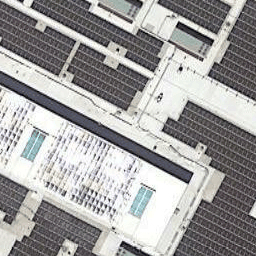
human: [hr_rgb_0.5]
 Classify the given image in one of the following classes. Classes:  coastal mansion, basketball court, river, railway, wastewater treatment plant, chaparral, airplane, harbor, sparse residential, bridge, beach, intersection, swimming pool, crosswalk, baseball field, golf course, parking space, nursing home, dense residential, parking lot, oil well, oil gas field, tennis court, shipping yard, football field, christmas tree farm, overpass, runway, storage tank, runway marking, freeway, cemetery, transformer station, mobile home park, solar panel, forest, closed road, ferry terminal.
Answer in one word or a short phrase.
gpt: solar panel